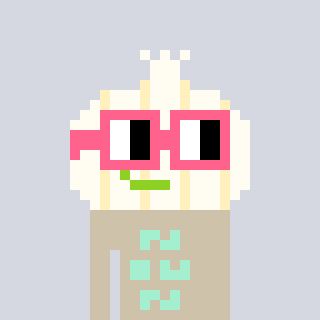
a pixel art character with square pink glasses, a garlic-shaped head and a bege-colored body on a cool background